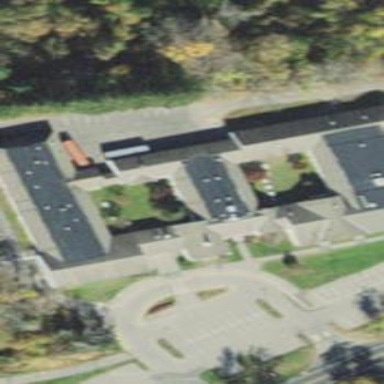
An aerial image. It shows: Part of building.